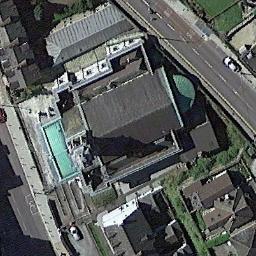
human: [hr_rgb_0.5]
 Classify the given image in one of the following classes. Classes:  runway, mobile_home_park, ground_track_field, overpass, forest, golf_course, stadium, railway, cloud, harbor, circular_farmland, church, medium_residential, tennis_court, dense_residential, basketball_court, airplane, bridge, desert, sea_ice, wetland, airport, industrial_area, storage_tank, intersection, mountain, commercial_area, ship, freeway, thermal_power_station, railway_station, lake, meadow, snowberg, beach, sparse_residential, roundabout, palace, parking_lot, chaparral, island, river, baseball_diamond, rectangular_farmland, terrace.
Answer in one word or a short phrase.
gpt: church